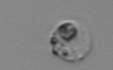
Label: Amoeba